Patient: sex F, age 54
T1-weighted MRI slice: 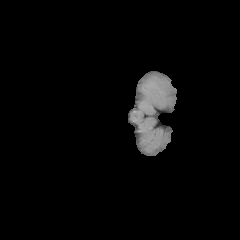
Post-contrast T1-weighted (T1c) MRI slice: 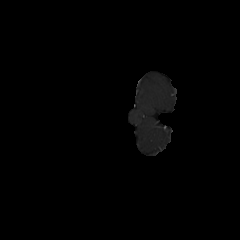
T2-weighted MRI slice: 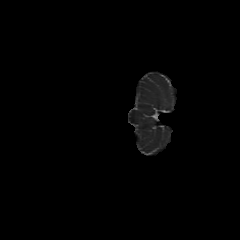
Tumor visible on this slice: no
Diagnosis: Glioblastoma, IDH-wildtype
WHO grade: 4